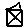
Label: house